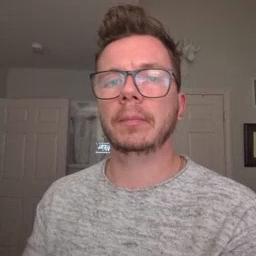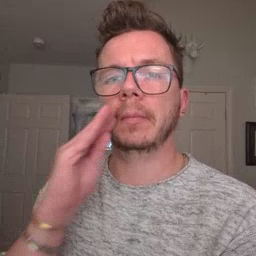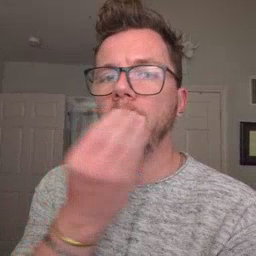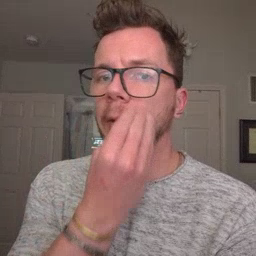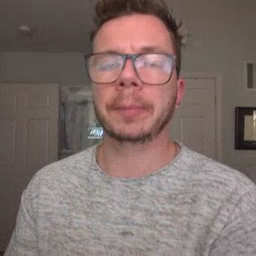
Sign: flower